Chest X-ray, PA view. Patient: 54 years old, sex M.
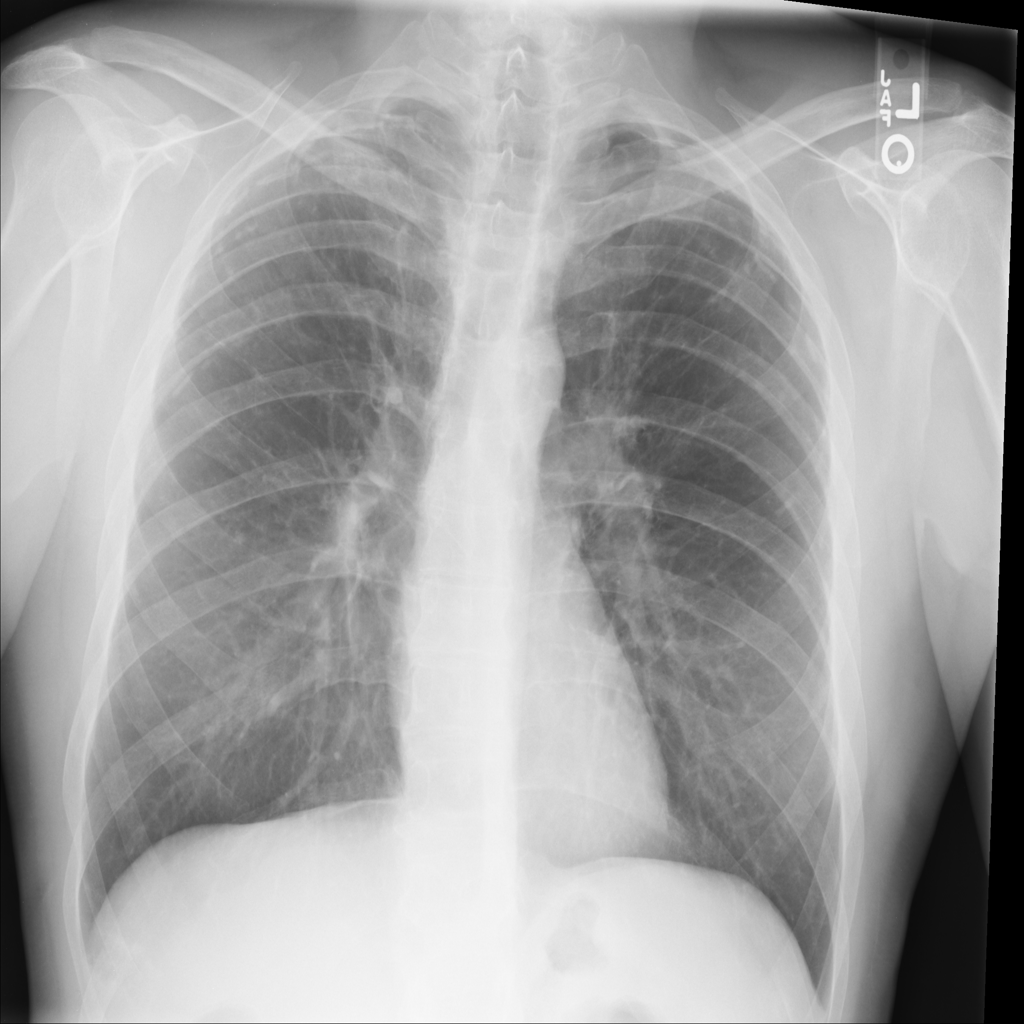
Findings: Fibrosis